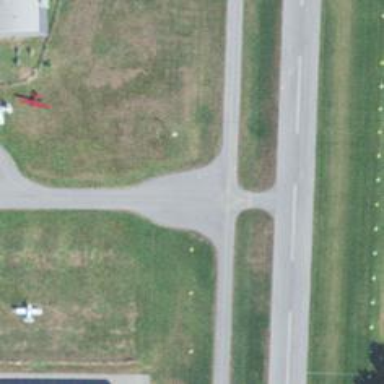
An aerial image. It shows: Asphalt taxiway at the airport.